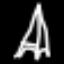
Label: The Eiffel Tower